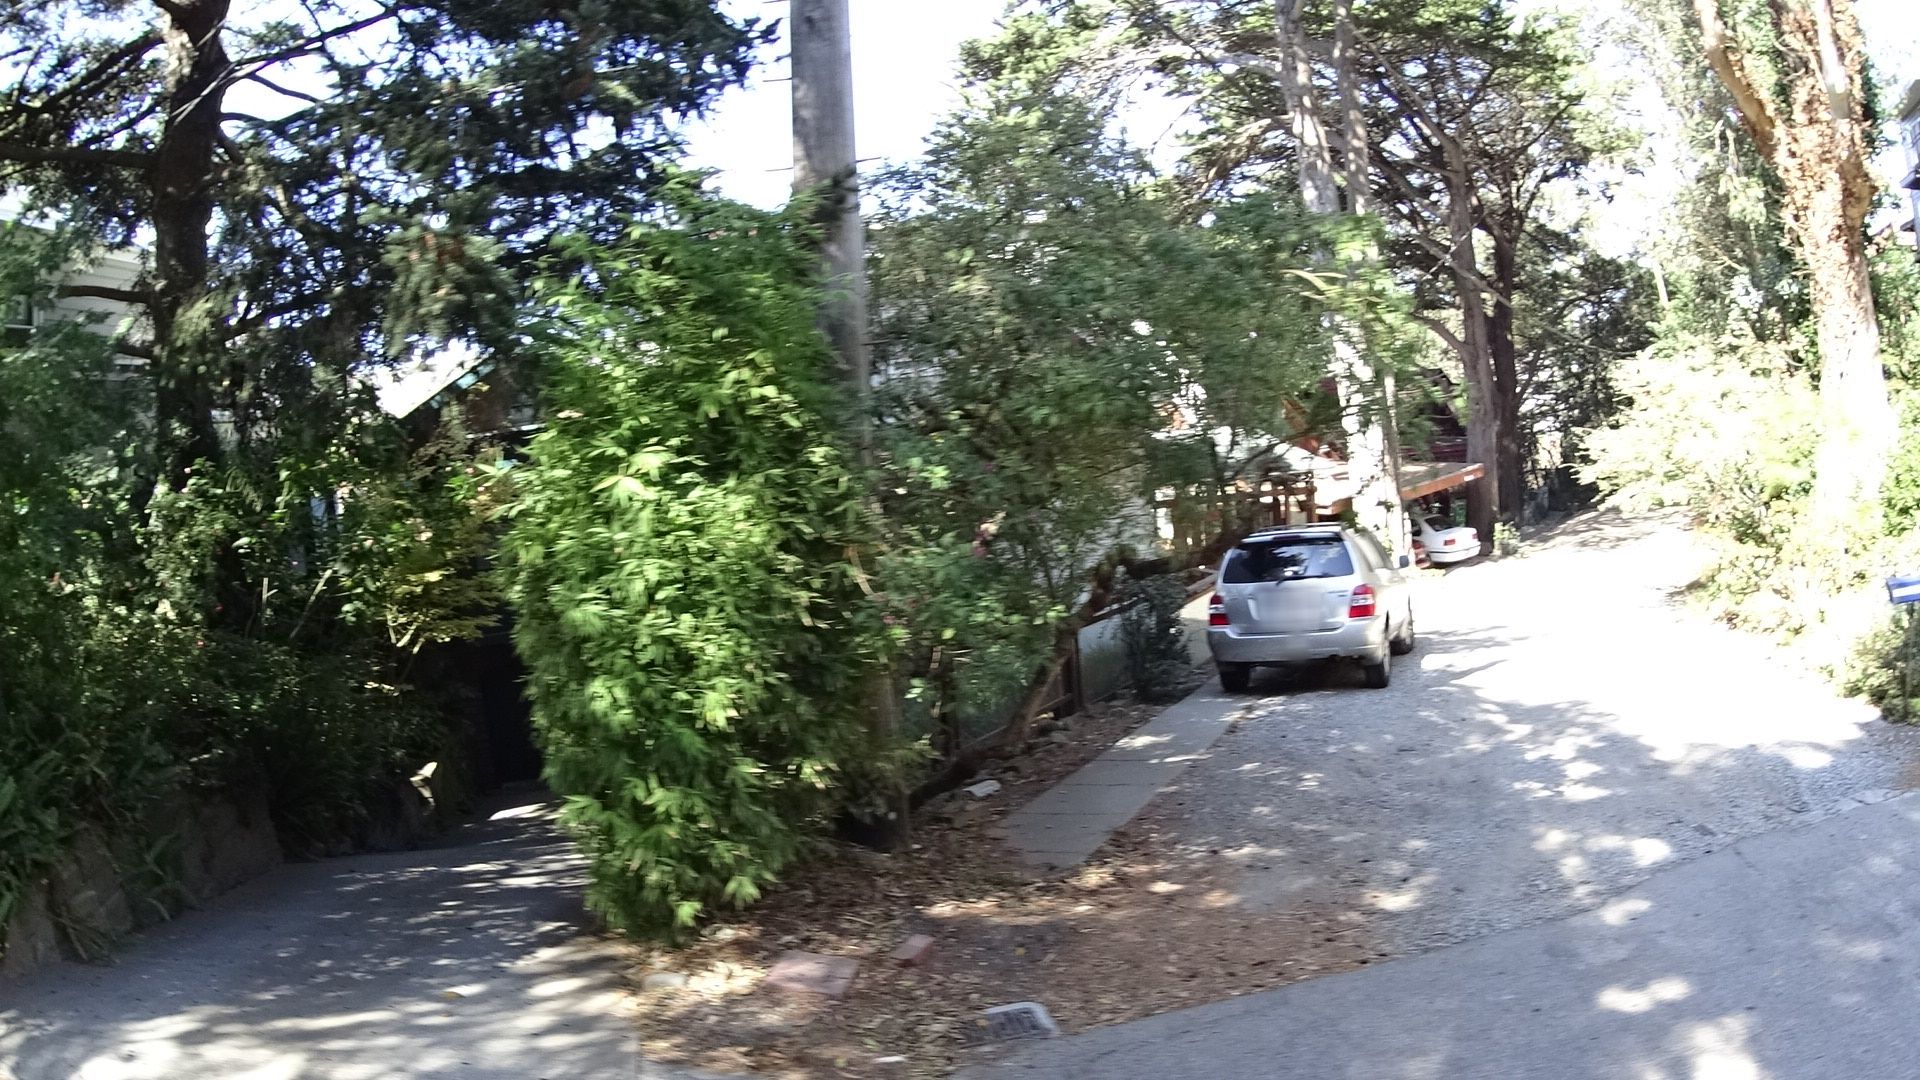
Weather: clear
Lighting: day
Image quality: slightly poor
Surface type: walking surface
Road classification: residential, service, footway
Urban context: urban centre
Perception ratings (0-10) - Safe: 4.61, Lively: 5.61, Beautiful: 9.05, Boring: 1.7, Depressing: 2.8, Wealthy: 6.78